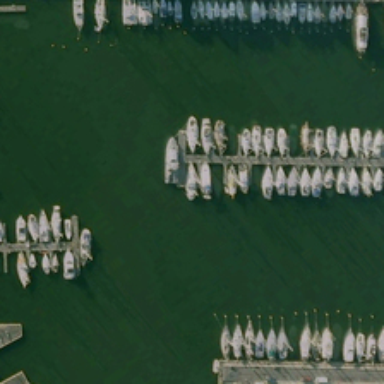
Many boats are in a port near a road .